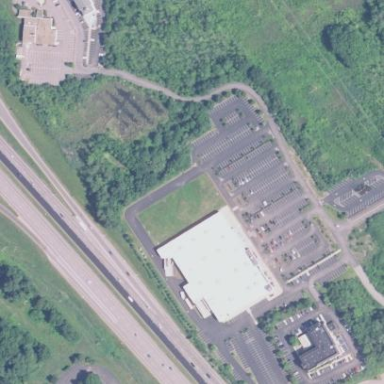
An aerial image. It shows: Paved parking area.